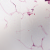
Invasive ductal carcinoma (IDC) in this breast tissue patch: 0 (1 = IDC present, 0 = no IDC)